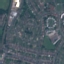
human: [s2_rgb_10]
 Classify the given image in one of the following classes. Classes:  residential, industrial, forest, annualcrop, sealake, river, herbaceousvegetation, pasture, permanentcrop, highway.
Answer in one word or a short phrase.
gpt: Residential